Question: I am planning on developing a data intensive application for medical guidelines, these guidelines will need updating every so often so there will be a requirement to update them myself as the developer. One option is to put the data in a plist but I find this approach quite tedious. I was thinking of using chunks of HTML and referencing the files in my application, this way they would be a lot easier to edit.
I am curious to know how the interface below has been generated or what options I have available to generate a similar interface, is HTML the best option here or native UI elements with either Core Data + Core Text or SQLite + Core Text? Bearing in mind that I want an easy way to update the data and the data must be available to the app whilst offline?

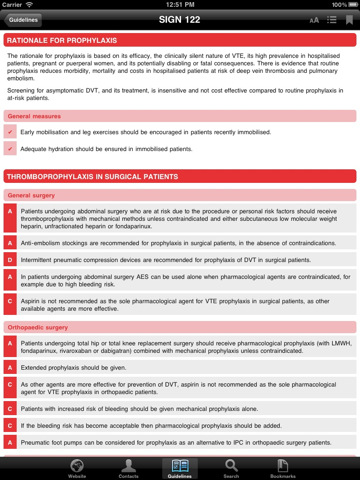
Answer: > Bearing in mind that I want an easy way to update the data and the
data must be available to the app
I would go with plists. I think they are quite good to hold your data and to be edit by any person (non IT related person, with HTML they would have to be careful with tags). HTML files although ok, don't think it's as good as plists, since on the last one, you immediately understand the hierarchy if you structured it correctly, while on HTML is just a bunch of files. As for the view, I do think a 'UITableView' with some custom 'UITableViewCells' would do the trick (I find the interface a bit ugly to be honest).